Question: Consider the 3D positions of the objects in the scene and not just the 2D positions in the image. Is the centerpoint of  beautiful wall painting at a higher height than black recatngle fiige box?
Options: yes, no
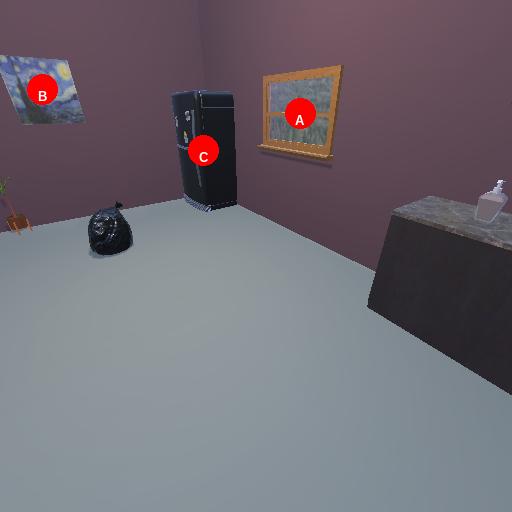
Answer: yes